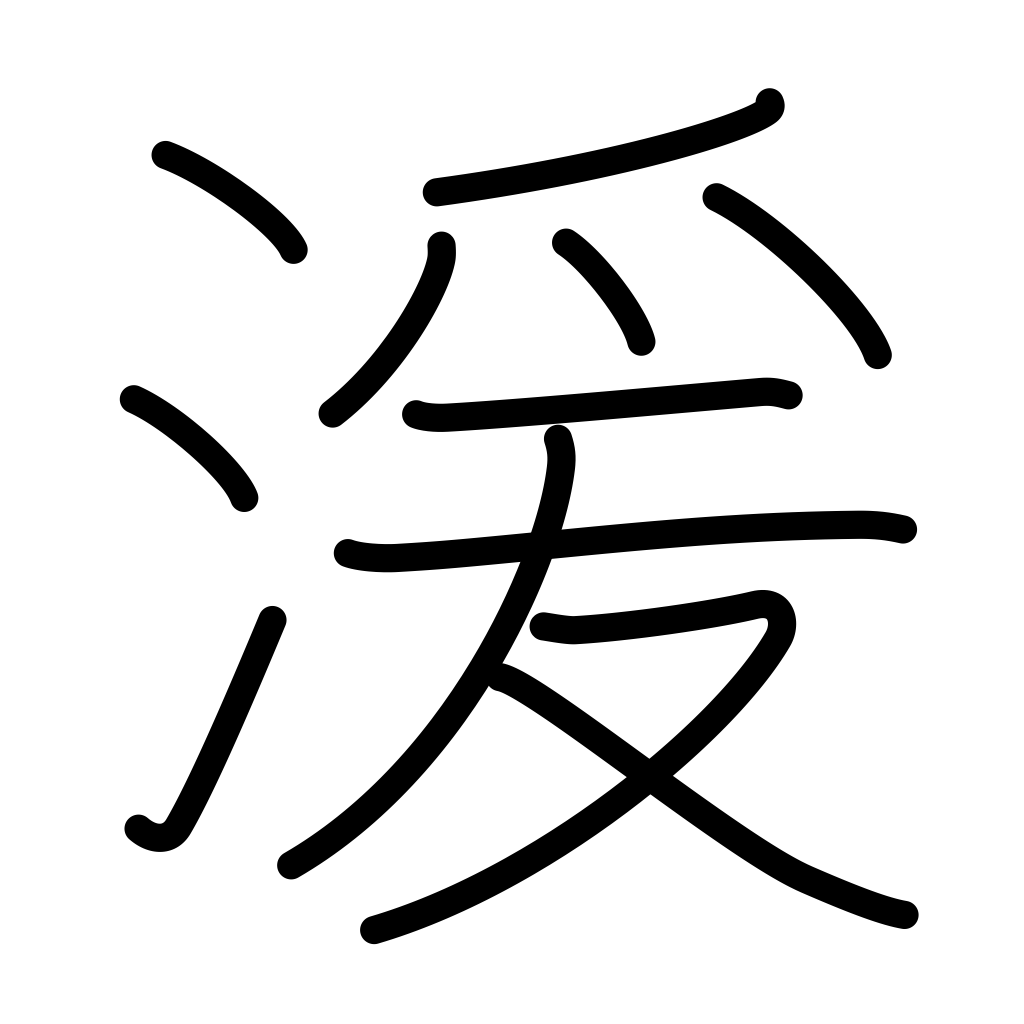
Meaning: flowing water